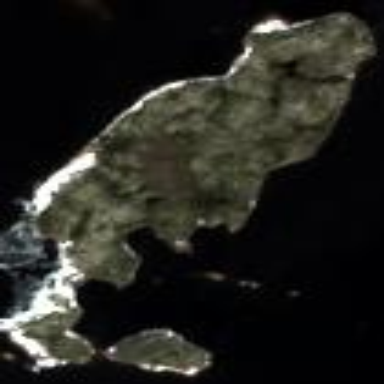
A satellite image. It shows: Island in the natural setting.